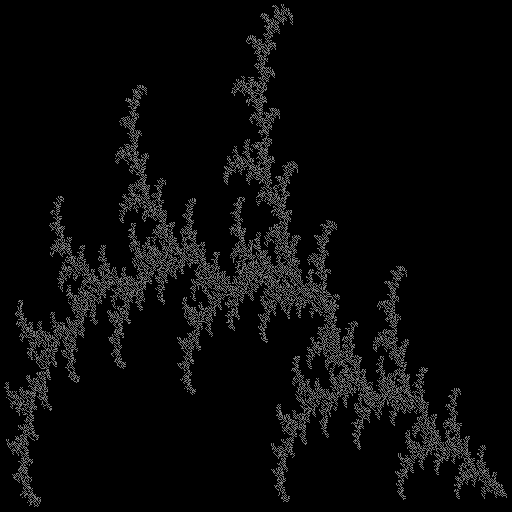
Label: branch